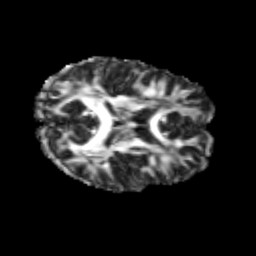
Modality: FA
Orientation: axial
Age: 25
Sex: male
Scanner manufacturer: siemens
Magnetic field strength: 3 T
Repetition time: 3.5 s
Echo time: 0.113 s